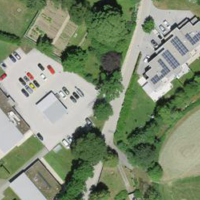
EUNIS habitat code: 54
Species observed at this site:
Prunus padus